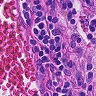
Metastatic tissue present: no